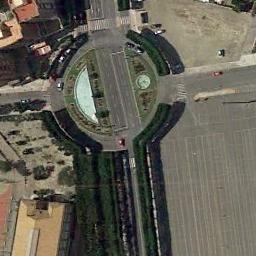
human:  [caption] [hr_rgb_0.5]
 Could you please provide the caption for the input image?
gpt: The roundabout is surrounded by some buildings and a parking lot and a road goes through the roundabout .

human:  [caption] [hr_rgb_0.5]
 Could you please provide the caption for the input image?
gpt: There are many trees beside the roundabout .

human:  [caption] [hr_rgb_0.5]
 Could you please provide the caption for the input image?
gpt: The roundabout is on the bare land next to buildings and trees .

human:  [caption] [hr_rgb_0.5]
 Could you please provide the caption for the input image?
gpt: There are many bifurcation roads with many moving and waiting vehicles, And many neatly arranged tall buildings and some trees around the roundabout .

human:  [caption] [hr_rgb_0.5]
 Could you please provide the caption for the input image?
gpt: There are some green bushes and buildings near the roundabout .